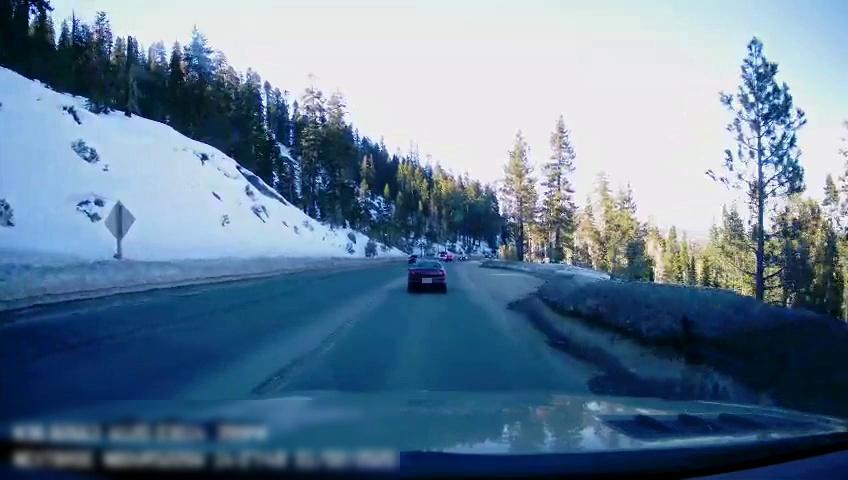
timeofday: Day
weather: Sunny
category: Drivable Space
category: Vehicles | Car
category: Vehicles | Car
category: Lanes | Opposite Lane
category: Lanes | Opposite Lane
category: Lanes | Current Lane